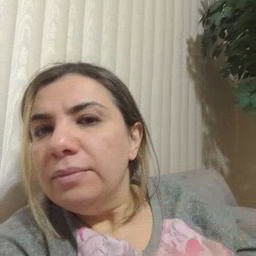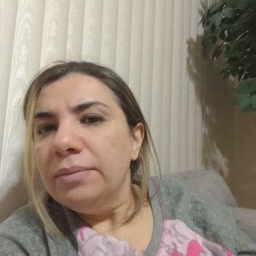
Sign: cat